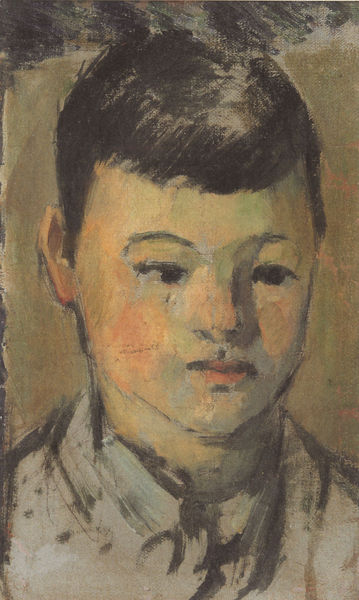
Titel: Skizze eines Portraits des Sohnes des Künstlers
Künstler: Paul Cézanne
Institution: Wuppertal, Von-der-Heydt-Museum
Schlagwörter: kopf, weiß, cezanne, gelb, grau, hintergrund, mund, nase, schwarz, skizze, stirn, blick, rot, hochformat, malerei, augen, kragen, portrait, porträt, öl, haare, kind, lippen, potrait, junge, wange, knabe, picasso, otto dix, 1920, 1910